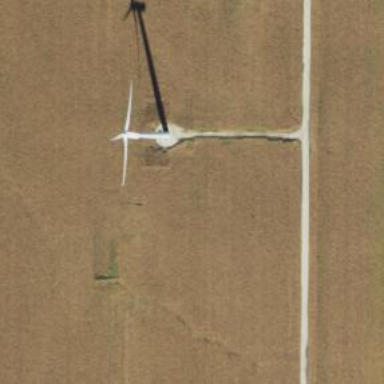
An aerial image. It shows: Wind turbine generator that utilizes wind as its source for generating electricity. It is of the horizontal axis type.